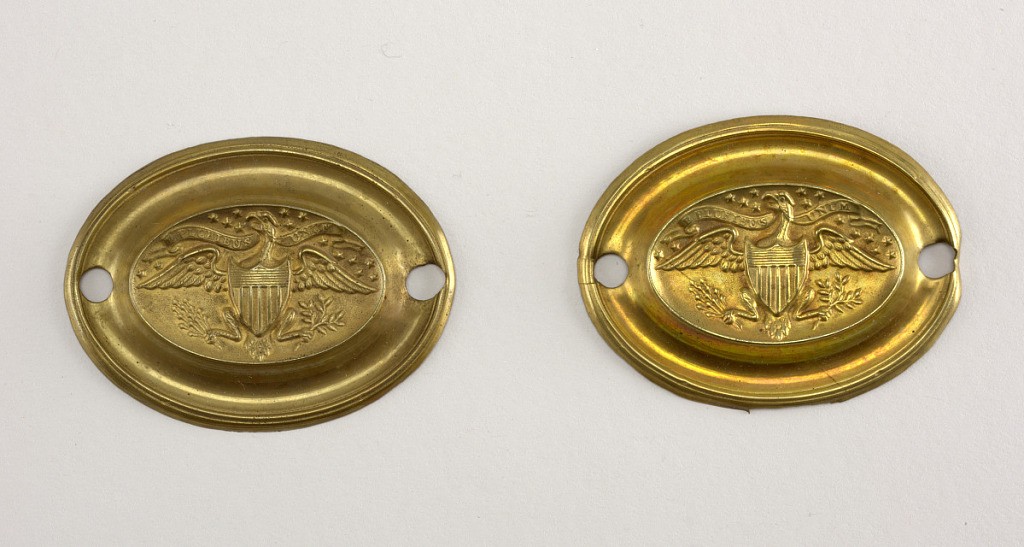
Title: Back handle plate for drawer handle
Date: ca. 1795–1810
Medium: Brass
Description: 1914-27-35-a: Oval. Repoussé decoration with American eagle and ...